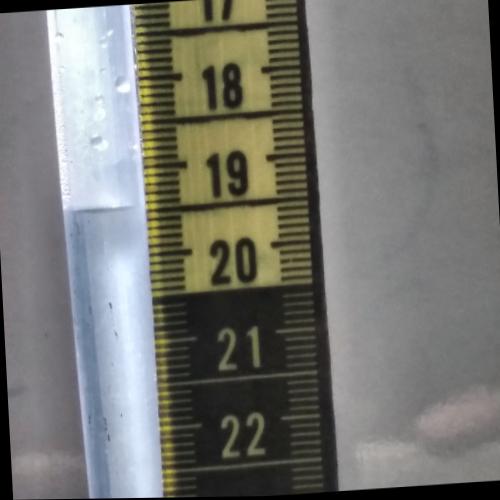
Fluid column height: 19.4 cm